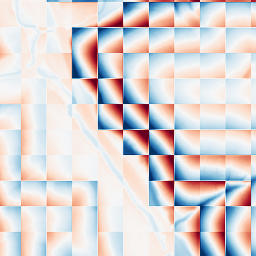
Category: wavelet
Decomposition family: wavelet_biorthogonal
Decomposition parameters: wavelet: bior1.3
level: 5
Upsampling method: edge_directed
Upsampling parameters: scale: 2
Upsampling scale: 2